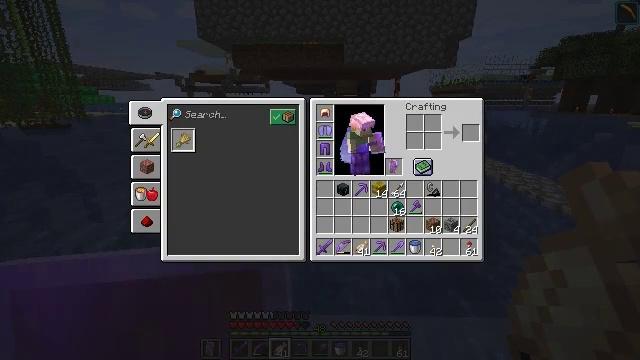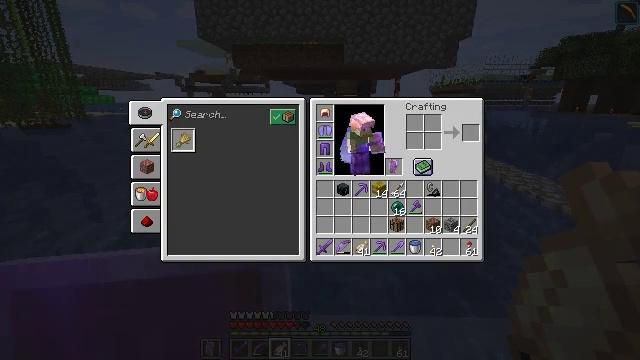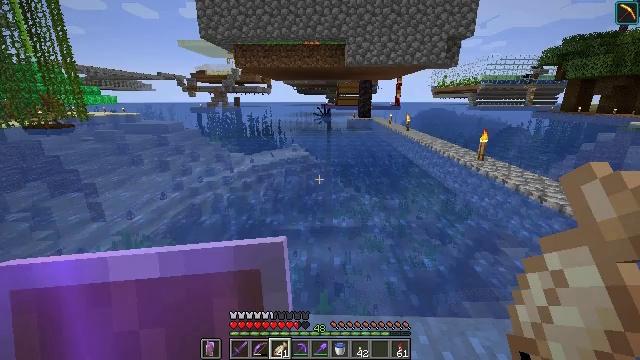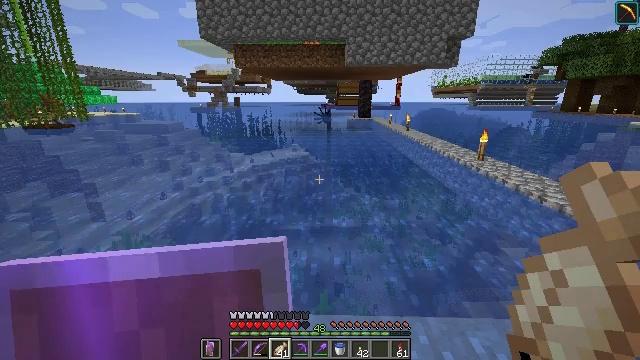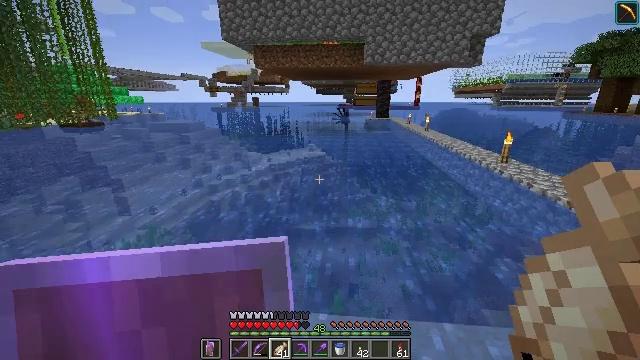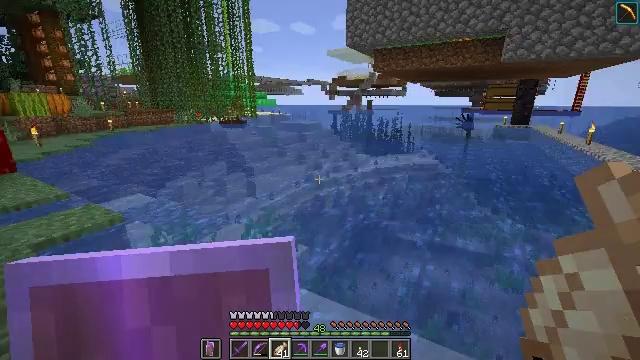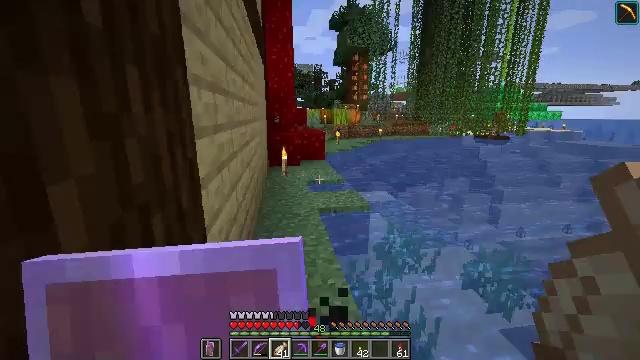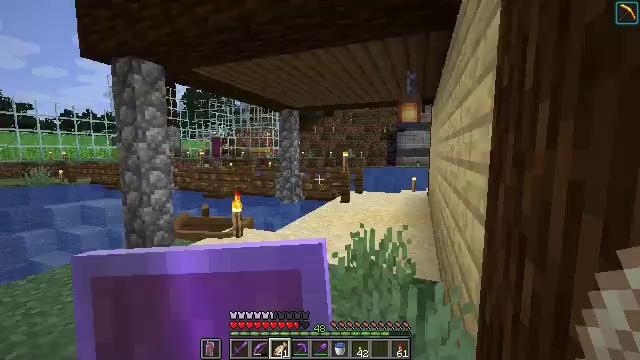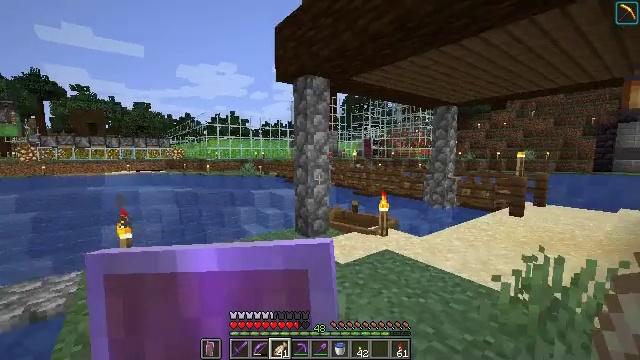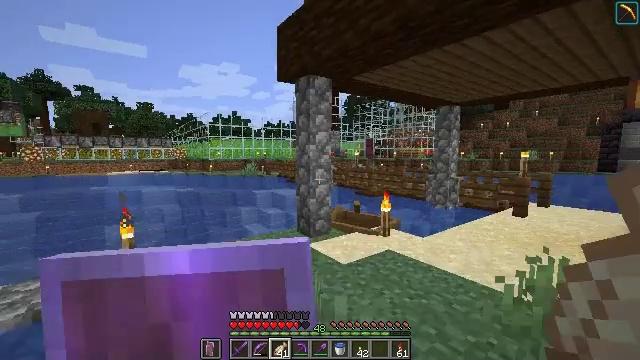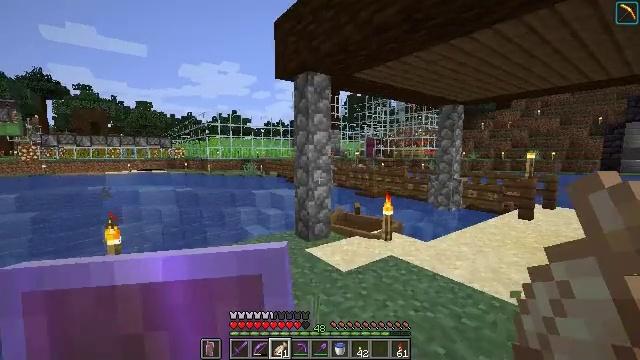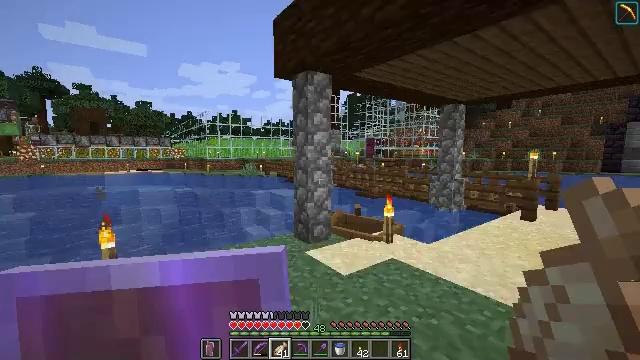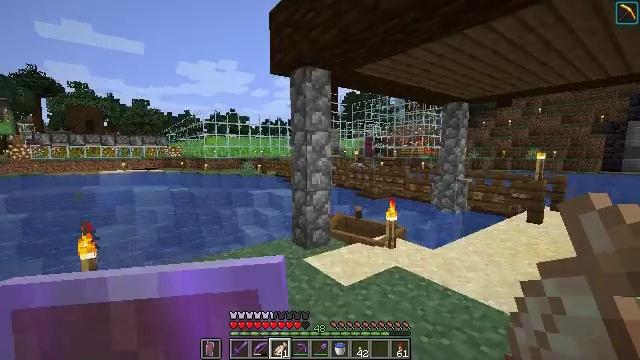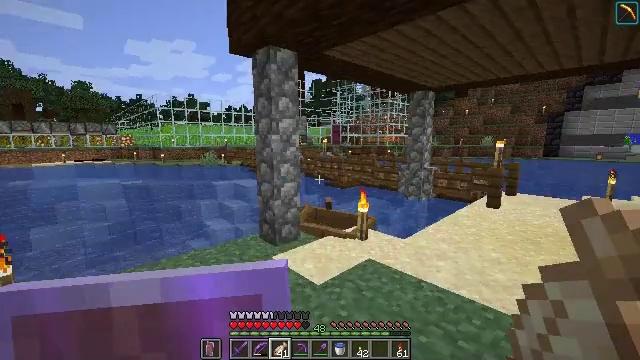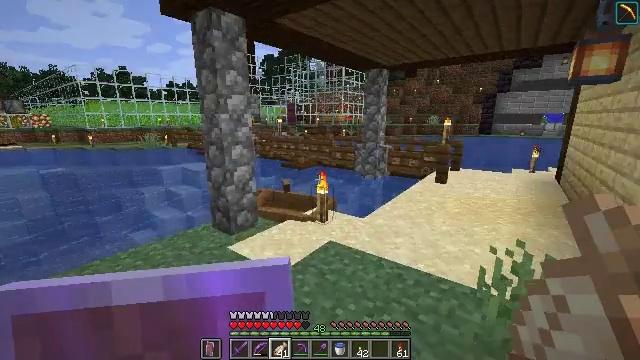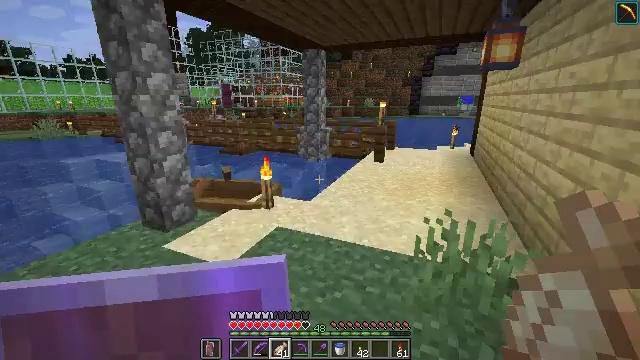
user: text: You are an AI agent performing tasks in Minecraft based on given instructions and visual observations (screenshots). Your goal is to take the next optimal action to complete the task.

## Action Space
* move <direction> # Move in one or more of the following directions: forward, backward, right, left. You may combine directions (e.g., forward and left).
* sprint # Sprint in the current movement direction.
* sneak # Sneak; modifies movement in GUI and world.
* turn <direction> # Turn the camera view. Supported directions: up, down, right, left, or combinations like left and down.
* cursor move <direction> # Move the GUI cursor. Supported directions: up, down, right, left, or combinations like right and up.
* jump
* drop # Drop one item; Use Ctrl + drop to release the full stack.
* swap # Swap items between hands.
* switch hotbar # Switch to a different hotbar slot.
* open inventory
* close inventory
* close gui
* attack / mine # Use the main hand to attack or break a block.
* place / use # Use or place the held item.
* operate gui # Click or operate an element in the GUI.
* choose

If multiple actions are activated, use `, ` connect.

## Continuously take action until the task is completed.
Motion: motion action
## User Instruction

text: Retrieve the beacon by mining.
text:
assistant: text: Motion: no_op
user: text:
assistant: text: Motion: no_op
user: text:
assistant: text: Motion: no_op
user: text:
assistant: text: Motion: turn left
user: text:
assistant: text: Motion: turn left
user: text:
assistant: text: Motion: turn left and up
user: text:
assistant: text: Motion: turn left and up
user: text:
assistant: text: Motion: turn left
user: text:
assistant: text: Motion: move forward
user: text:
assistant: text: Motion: move forward
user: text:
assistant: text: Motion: move forward
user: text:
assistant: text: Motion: move forward
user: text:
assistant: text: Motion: move forward, turn right and down
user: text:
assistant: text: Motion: move forward, turn right and down
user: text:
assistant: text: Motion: move forward, turn right and down
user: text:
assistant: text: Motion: move forward, turn right and down
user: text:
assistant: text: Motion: move forward, turn right and down
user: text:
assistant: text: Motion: move forward
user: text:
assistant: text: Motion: move forward and move right
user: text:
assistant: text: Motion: move forward and move right
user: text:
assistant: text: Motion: move forward and move right
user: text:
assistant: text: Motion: move forward
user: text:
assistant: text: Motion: move forward, turn left
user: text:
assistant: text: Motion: move forward, turn left
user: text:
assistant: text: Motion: move forward, turn left
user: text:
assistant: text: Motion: move forward, close inventory
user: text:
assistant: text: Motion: move forward, close inventory
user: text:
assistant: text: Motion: move forward, cursor move right, close inventory
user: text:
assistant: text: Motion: move forward, cursor move right, close inventory
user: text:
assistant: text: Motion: cursor move right, open gui